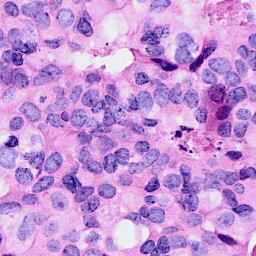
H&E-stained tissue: Breast